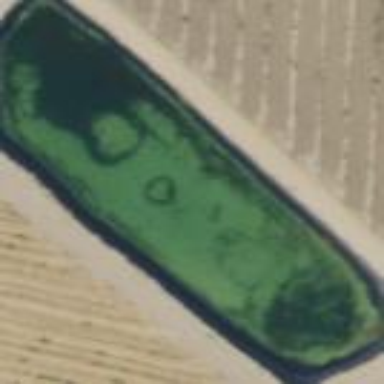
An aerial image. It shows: Pond serving as water storage reservoir.